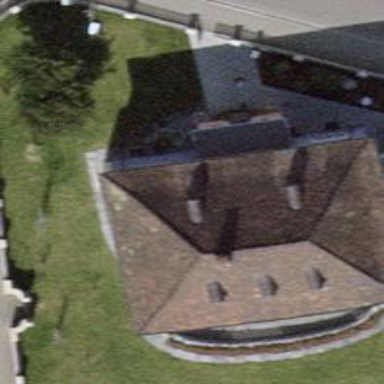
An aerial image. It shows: Detached building with hipped roof shape.